Question: I am looking for a macro that will randomly assign names into a group. There are 16 groups and they each need 10 names randomly assigning to them. The list of names is on a different sheet and ideally I would just like to run a macro which will paste 10 random names from the list into each group without any repeats. Is this possible? I haven't had any luck finding a solution anywhere else.
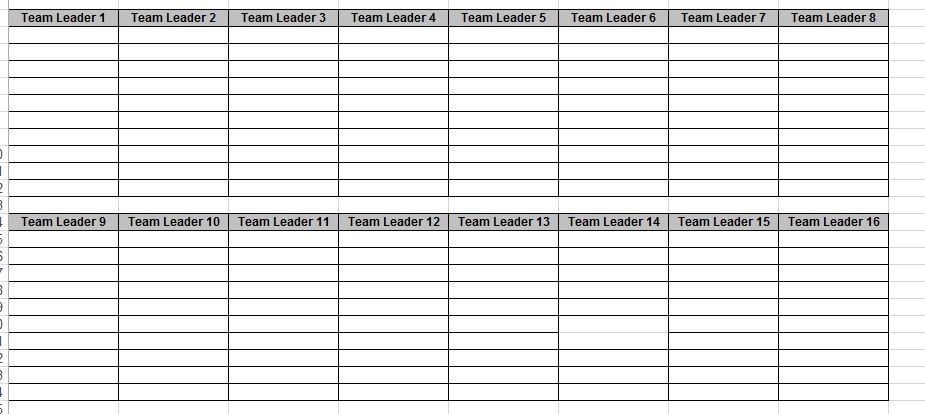
Answer: Under the following assumptions:
1. Person names are in Column A on sheet named "Persons", and column B here is free for anything
2. Tables of teams are in sheet called "Tables", and "Team Leader 1" is in A1, "Team Leader 2" is in B1, etc, "Team Leader 9" is in A13, "Team Leader 10" is in B13, etc
3. List of persons is continous list with no black spaces before the next person
4. You make a command button and assign it to CreateTeams_BtnClick() from the following code:
:) inserted smiley because code brackets go haywire when inserting after numbered list
'''
Public Sub CreateTeams_BtnClick()
CreateTeams
End Sub
Private Sub CreateTeams()
Dim teamsSheet, personsSheet As Worksheet
Set teamsSheet = Worksheets("Teams")
Set personsSheet = Worksheets("Persons")
personsSheet.Range("A:A").Copy Destination:=personsSheet.Range("B:B")
Dim numPersons As Integer
numPersons = personsSheet.Range("B:B").End(xlDown).row
Dim startRow As Integer
startRow = 2
Dim startCol As Integer
startCol = 1
Dim personNumber As Integer
For i = 1 To 16
For j = 1 To 10
personNumber = Int((numPersons - 1 + 1) * Rnd() + 1)
teamsSheet.Cells(startRow, startCol).Value = personsSheet.Cells(personNumber, 2).Value
personsSheet.Cells(personNumber, 2).Delete Shift:=xlUp
numPersons = numPersons - 1
startRow = startRow + 1
Next j
If i < 8 Then
startRow = 2
startCol = startCol + 1
ElseIf i = 8 Then
startRow = 14
startCol = 1
Else
startRow = 14
startCol = startCol + 1
End If
Next i
End Sub
'''